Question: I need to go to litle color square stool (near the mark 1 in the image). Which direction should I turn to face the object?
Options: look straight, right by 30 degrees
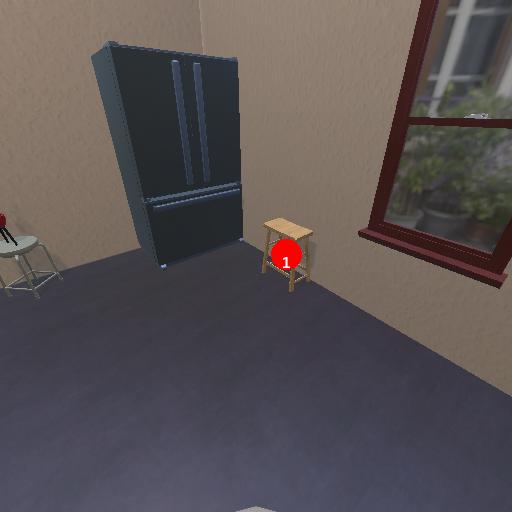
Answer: look straight